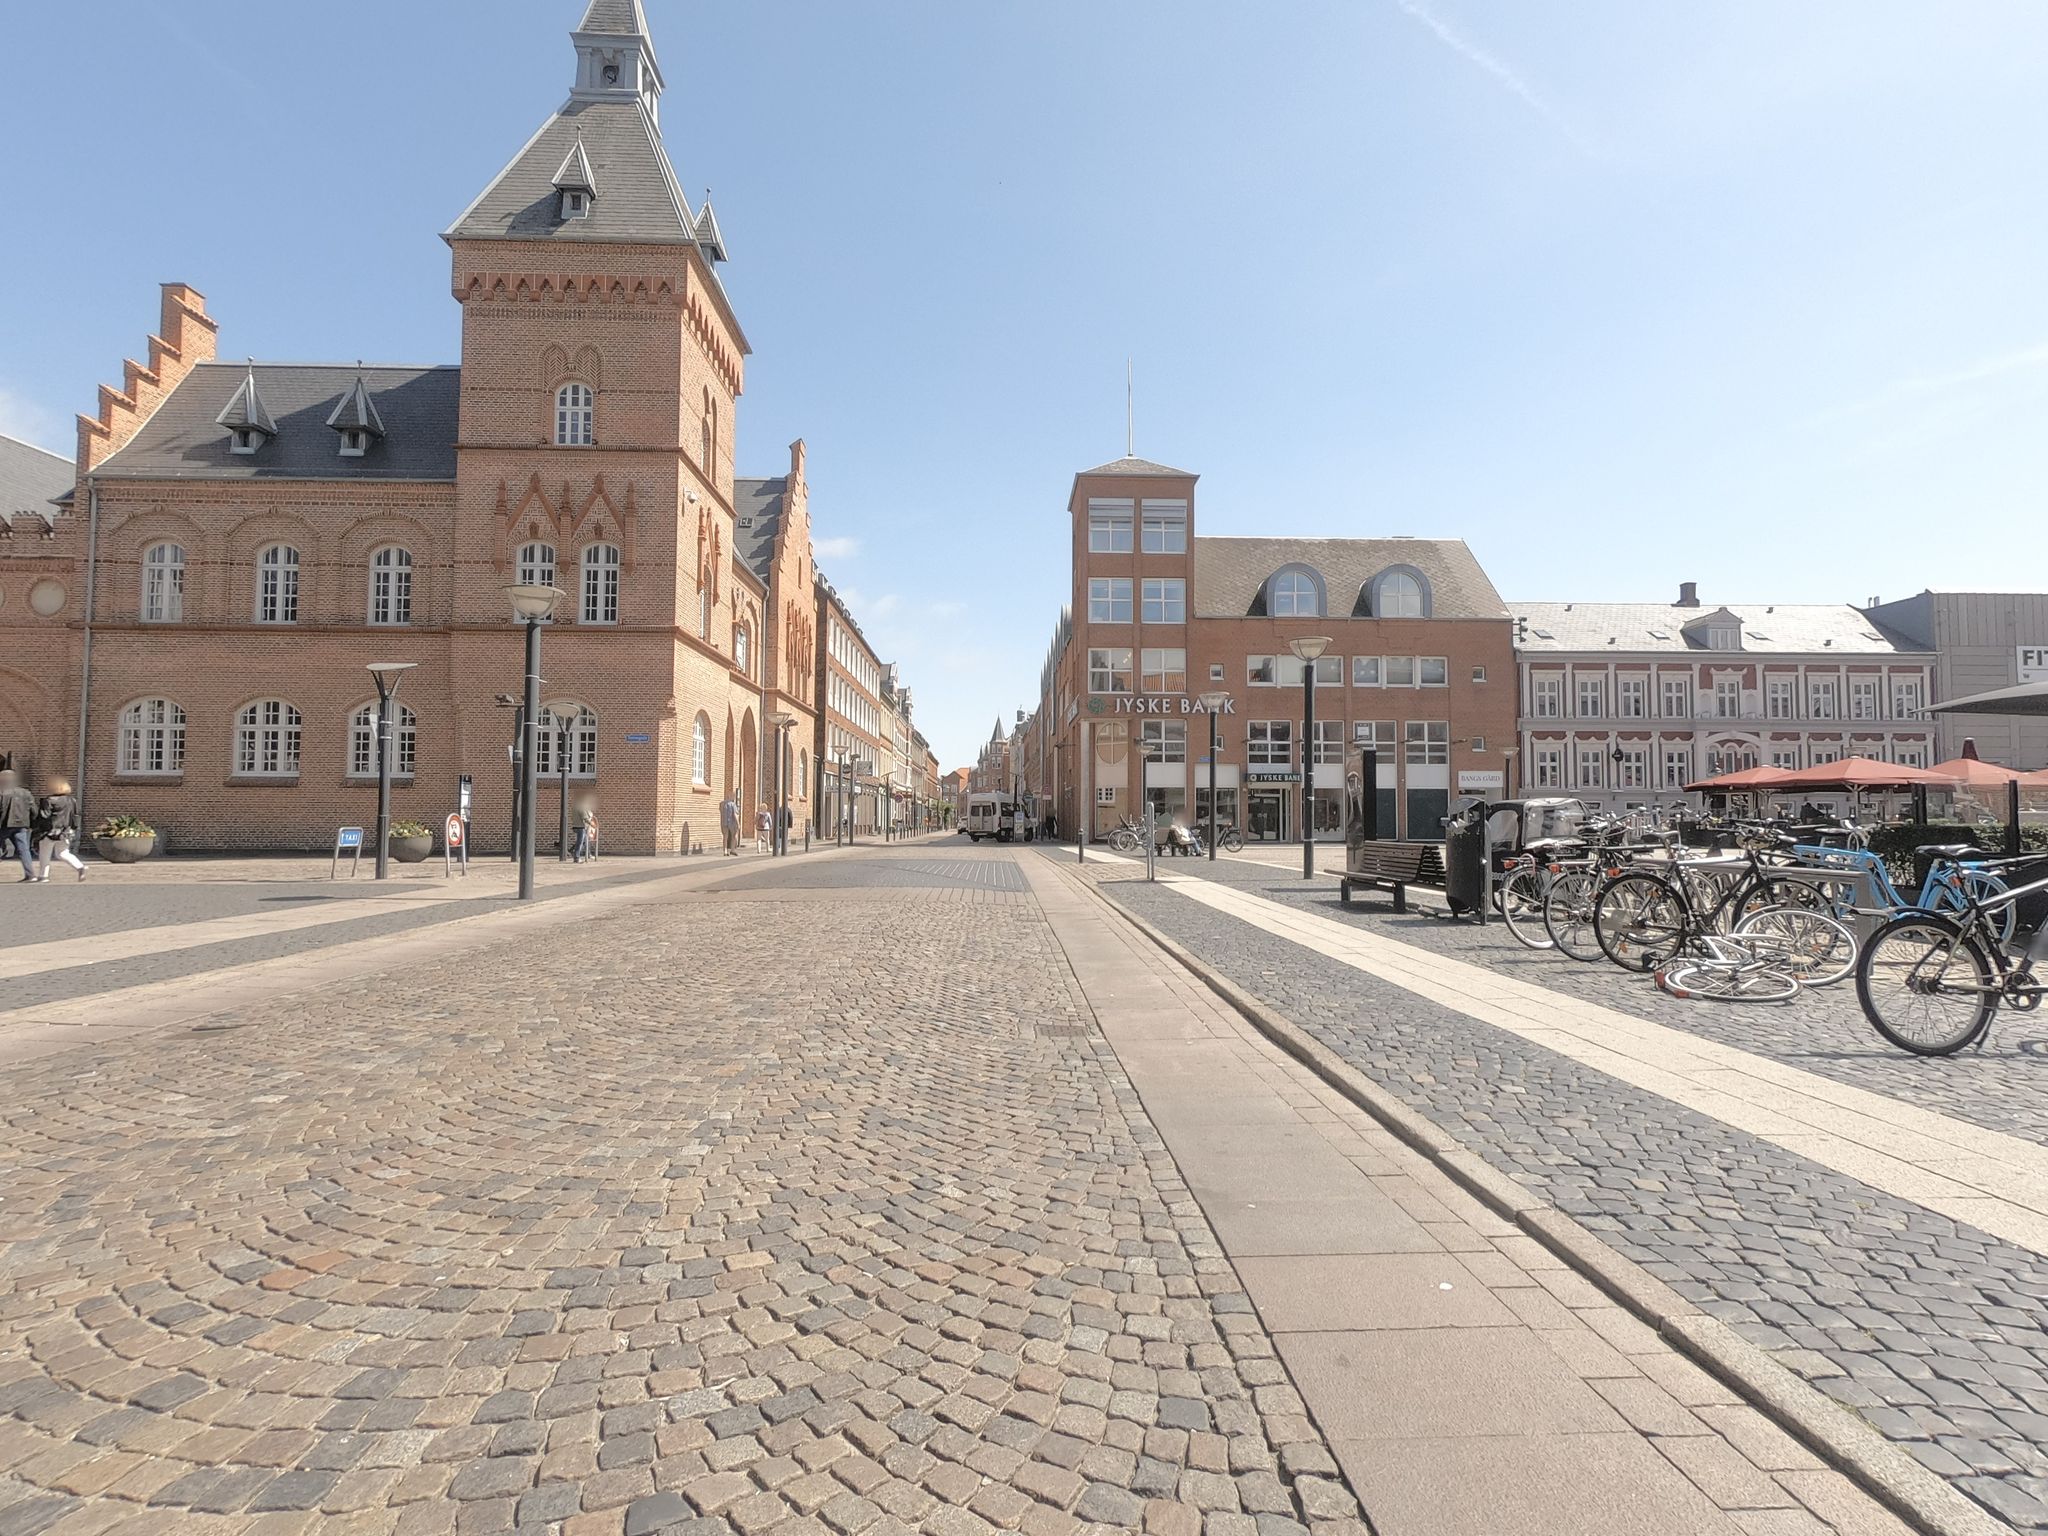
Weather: clear
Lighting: day
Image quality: good
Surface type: walking surface
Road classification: pedestrian, tertiary
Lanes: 2
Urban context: dense urban cluster
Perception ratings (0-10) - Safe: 4.06, Lively: 9.03, Beautiful: 8.57, Boring: 6.48, Depressing: 1.19, Wealthy: 9.45